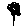
Label: flower